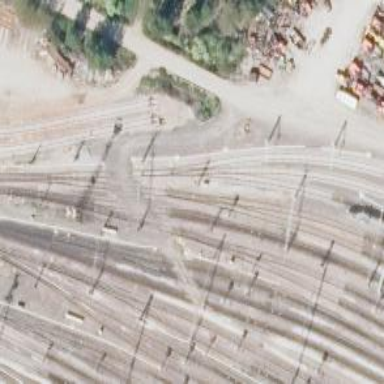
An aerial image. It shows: Level crossing with saltire marking.